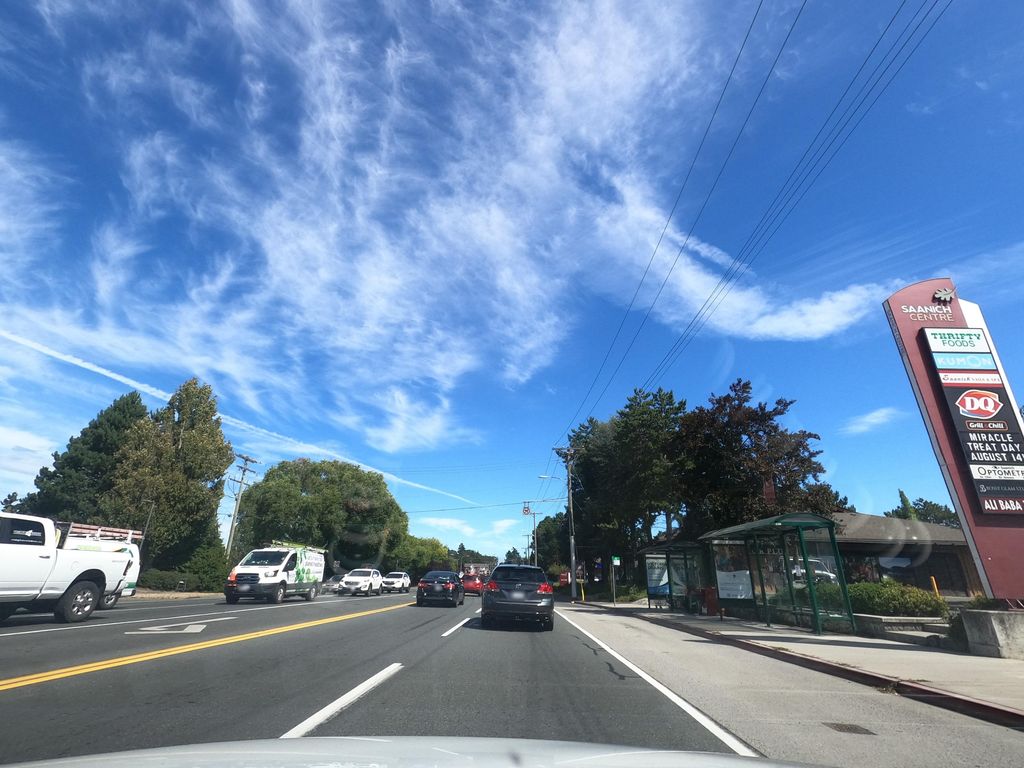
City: victoria